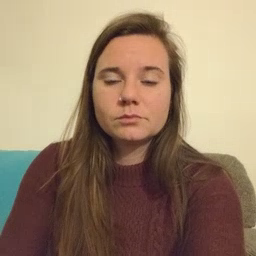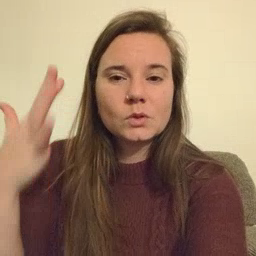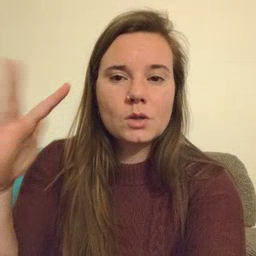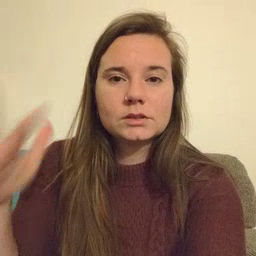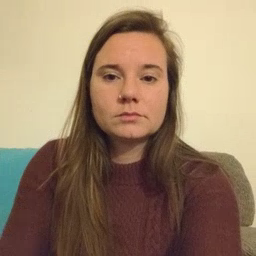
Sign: noisy